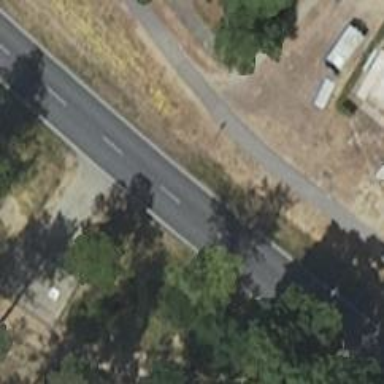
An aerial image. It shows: Primary road with asphalt surface.